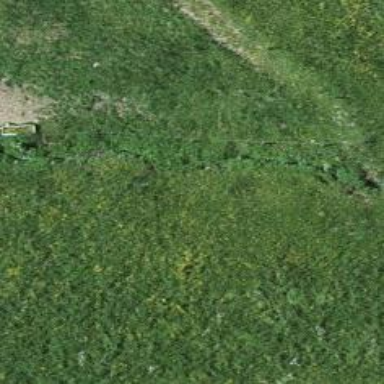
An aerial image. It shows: Ditch in the surroundings.